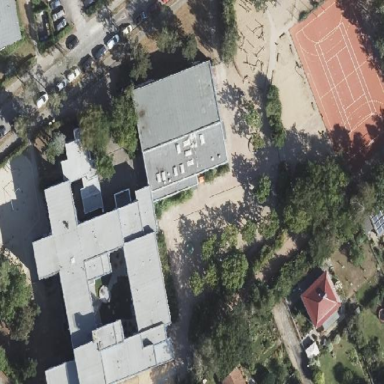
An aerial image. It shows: School.